Question: I am having one Delphi XE2 Project to create some node and subnodes in Windows Registry as described below:

I have defined the following codes:
'''
function GetWinDir: string;
var
WindowsDirectory: array[0..MAX_PATH] of Char;
begin
GetWindowsDirectory(WindowsDirectory, MAX_PATH - 1);
SetLength(Result, StrLen(WindowsDirectory));
Result := IncludeTrailingPathDelimiter(WindowsDirectory);
end;
function GetSysDir: string;
var
SystemDirectory: array[0..MAX_PATH] of Char;
begin
GetSystemDirectory(SystemDirectory, MAX_PATH - 1);
SetLength(Result, StrLen(SystemDirectory));
Result := IncludeTrailingPathDelimiter(SystemDirectory);
end;
function GetSysNativeDir: string;
var
WindowsDirectory: array[0..MAX_PATH] of Char;
begin
GetWindowsDirectory(WindowsDirectory, MAX_PATH - 1);
SetLength(Result, StrLen(WindowsDirectory));
Result := IncludeTrailingPathDelimiter(WindowsDirectory) + 'Sysnative';
end;
procedure TMainForm.BitBtn01Click(Sender: TObject);
var
RegistryEntry : TRegistry;
RegistryEntryValue : string;
begin
RegistryEntry := TRegistry.Create(KEY_READ or KEY_WOW64_64KEY);
RegistryEntry.RootKey := HKEY_CLASSES_ROOT;
if (not RegistryEntry.KeyExists('CLSID\{BE800AEB-A440-4B63-94CD-AA6B43647DF9}')) then
begin
RegistryEntry.Access:= KEY_WRITE or KEY_WOW64_64KEY;
if RegistryEntry.OpenKey('CLSID\{<PHONE>-0000-<PHONE>}',true) then
begin
Memo01.Font.Color := <PHONE>;
Memo01.Lines.Add('Windows Registry Entry Has Been Found In Your System');
RegistryEntry.WriteString('', 'Delphi Application Wizard');
RegistryEntry.OpenKey('Subnode 01',true);
RegistryEntry.WriteExpandString('', '%SystemRoot%\System32\Application Wizard 01.dll');
RegistryEntry.WriteString('Subnode String 01', '00001');
RegistryEntry.CloseKey();
RegistryEntry.OpenKey('CLSID\{<PHONE>-0000-<PHONE>}\Subnode 02',true);
RegistryEntry.WriteExpandString('', '%SystemRoot%\System32\Application Wizard 02.dll');
RegistryEntry.WriteString('Subnode String 02', '00002');
RegistryEntry.CloseKey();
RegistryEntry.OpenKey('CLSID\{<PHONE>-0000-<PHONE>}\Subnode 03',true);
RegistryEntry.WriteExpandString('', '%SystemRoot%\System32\Application Wizard 03.dll');
RegistryEntry.WriteString('Subnode String 03', '00003');
RegistryEntry.CloseKey();
RegistryEntry.OpenKey('CLSID\{<PHONE>-0000-<PHONE>}\Subnode 04',true);
RegistryEntry.WriteExpandString('', '%SystemRoot%\System32\Application Wizard 04.dll');
RegistryEntry.WriteString('Subnode String 04', '00004');
RegistryEntry.CloseKey();
RegistryEntry.OpenKey('CLSID\{<PHONE>-0000-<PHONE>}\Subnode 05',true);
RegistryEntry.WriteExpandString('', '%SystemRoot%\System32\Application Wizard 05.dll');
RegistryEntry.WriteString('Subnode String 05', '00005');
Memo01.Font.Color := <PHONE>;
Memo01.Lines.Add('Windows Registry Entry Has Been Created Successfully')
end
else if RegistryEntry.OpenKey('CLSID\{<PHONE>-0000-<PHONE>}',false) then
begin
Memo01.Font.Color := <PHONE>;
Memo01.Lines.Add('Windows Registry Entry Has Not Been Created Successfully')
end
end
else
begin
if (RegistryEntry.KeyExists('CLSID\{<PHONE>-0000-<PHONE>}')) then
begin
Memo01.Font.Color := <PHONE>;
Memo01.Lines.Add('Windows Registry Entry Has Been Found In Your System')
end;
end;
RegistryEntry.CloseKey();
RegistryEntry.Free;
end;
..
..
..
..
..
procedure TMainForm.BitBtn02Click(Sender: TObject);
var
RegistryEntry : TRegistry;
begin
RegistryEntry := TRegistry.Create(KEY_READ or KEY_WOW64_64KEY);
RegistryEntry.RootKey := HKEY_CLASSES_ROOT;
if (RegistryEntry.KeyExists('CLSID\{<PHONE>-0000-<PHONE>}')) then
begin
Memo01.Font.Color := <PHONE>;
Memo01.Lines.Add('Windows Registry Entry Has Been Found In Your System');
RegistryEntry.Access:= KEY_WRITE or KEY_WOW64_64KEY;
RegistryEntry.DeleteKey('CLSID\{<PHONE>-0000-<PHONE>}\Subnode 01');
RegistryEntry.DeleteKey('CLSID\{<PHONE>-0000-<PHONE>}\Subnode 02');
RegistryEntry.DeleteKey('CLSID\{<PHONE>-0000-<PHONE>}\Subnode 03');
RegistryEntry.DeleteKey('CLSID\{<PHONE>-0000-<PHONE>}\Subnode 04');
RegistryEntry.DeleteKey('CLSID\{<PHONE>-0000-<PHONE>}\Subnode 05');
RegistryEntry.DeleteKey('CLSID\{<PHONE>-0000-<PHONE>}');
RegistryEntry.CloseKey();
RegistryEntry.Free;
Memo01.Font.Color := <PHONE>;
Memo01.Lines.Add('Windows Registry Entry Has Been Deleted Successfully');
end
else
begin
Memo01.Font.Color := <PHONE>;
Memo01.Lines.Add('Windows Registry Entry Has Not Been Found In Your System');
end;
end;
'''
My question is that:
1. Though I am trying to write the the default string for every Subnode as %SystemRoot%\System32\Application Wizard 01.dll yet %SystemRoot%\SysWow64\Application Wizard 01.dll is written. How to avoid that?
2. After writing some string in Subnode 01, when I am tring to write some string in Subnode 02 and so on, whether, every time, I have to call CloseKey(); and OpenKey the Main Node or not, as I have done in my codes. Or is there any other solution?
3. If I wish to delete the Main node using some codes, I have to delete first Subnode 05, then Subnode 04 ... and so on. Only after deleting all the subnodes I will be able to delete the main node. If any Subnodes contain another Subnodes, I will have check those things. Is there any solution so that instead of deleting those Subnodes, directly the Main node will be deleted?
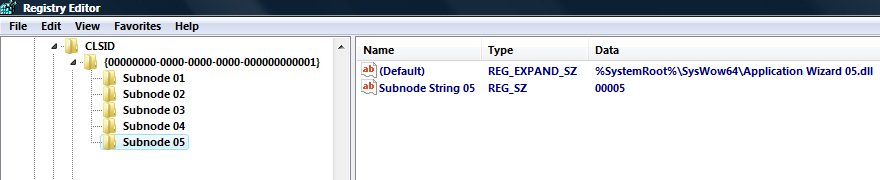
Answer: > Why does system32 get mapped to SysWOW64?
This is a rather obscure corner of the registry. Because your process is a 32 bit process the registry redirector interjects. The <URL> states:
> In addition, REG_SZ or REG_EXPAND_SZ keys containing system32 are replaced with syswow64. The string must begin with the path pointing to or under %windir%\system32. The string comparison is not case-sensitive. Environment variables are expanded before matching the path, so all of the following paths are replaced: %windir%\system32, %SystemRoot%\system32, and C:\windows\system32.
The simplest (and possibly the only) way to get around this is to perform the writing from a 64 bit process and thus escape the clutches of the registry redirector.
---
> Do I have to call 'OpenKey()' for each different key that I write to?
Yes.
---
> Do I have to empty all the subkeys before I can delete a key?
From the <URL>:
> Call DeleteKey to remove a specified key and its associated data, if any, from the registry. Under Windows 95, if the key has subkeys, the subkeys and any associated data are also removed. Under Windows NT, subkeys must be explicitly deleted by separate calls to DeleteKey.
The reason for this is that 'DeleteKey' calls 'RegDeleteKeyEx' whose <URL> states:
> The subkey to be deleted must not have subkeys. To delete a key and all its subkeys, you need to enumerate the subkeys and delete them individually. To delete keys recursively, use the RegDeleteTree or SHDeleteKey function.
So, if you are prepared to call Windows API functions directly, you can delete a key and its subkeys in one API call, using either of those aforementioned functions.
If you need to support XP then use 'SHDeleteKey' which you call like this:
'''
SHDeleteKey(HKEY_CLASSES_ROOT, PChar(SubKeyName));
'''